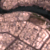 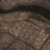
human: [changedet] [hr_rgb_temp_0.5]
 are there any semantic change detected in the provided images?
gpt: Everything remains the same.